Interaction volume radius: 5 \u00c5
Interaction volume height: 10 \u00c5
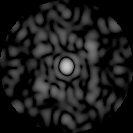
Disorder parameter: 0.6777